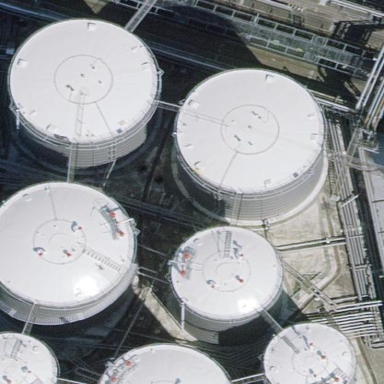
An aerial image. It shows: Building with storage tank.